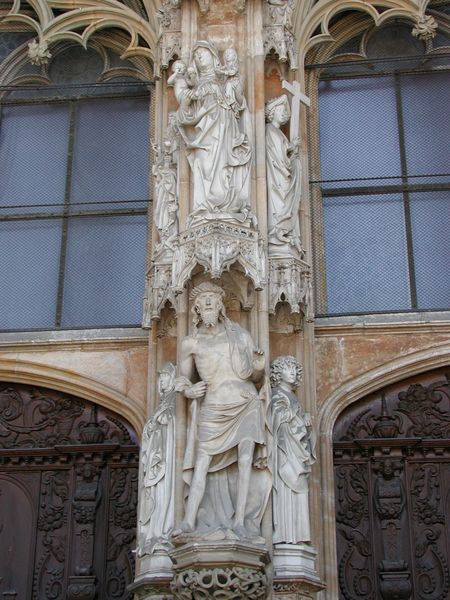
Titel: Schmerzensmann
Künstler: Hans Multscher
Standort: Ulm, Münster (EU - D - BW)
Schlagwörter: fenster, marmor, säule, weiss, sockel, stein, kirche, skulptur, statue, figuren, bauch, kreuz, portal, christus, jesus, baldachin, heiliger, porticus, heilige, maria, mutter gottes, jesuskind, caritas, ecce homo